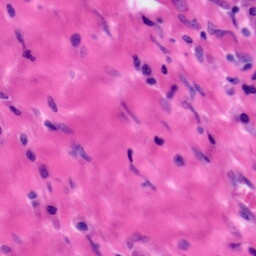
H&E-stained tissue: Tonsil